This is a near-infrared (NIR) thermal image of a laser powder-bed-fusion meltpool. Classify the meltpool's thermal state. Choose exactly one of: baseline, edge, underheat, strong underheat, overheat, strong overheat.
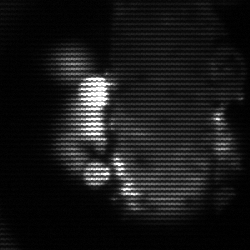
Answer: strong underheat